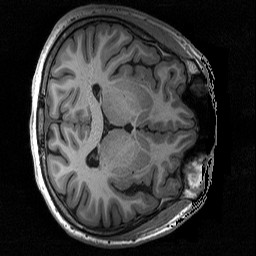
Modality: T1w
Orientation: axial